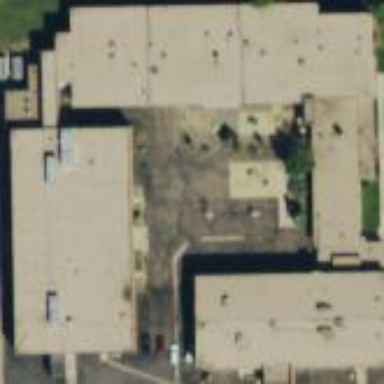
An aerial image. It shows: School building.